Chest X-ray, PA view. Patient: 33 years old, sex F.
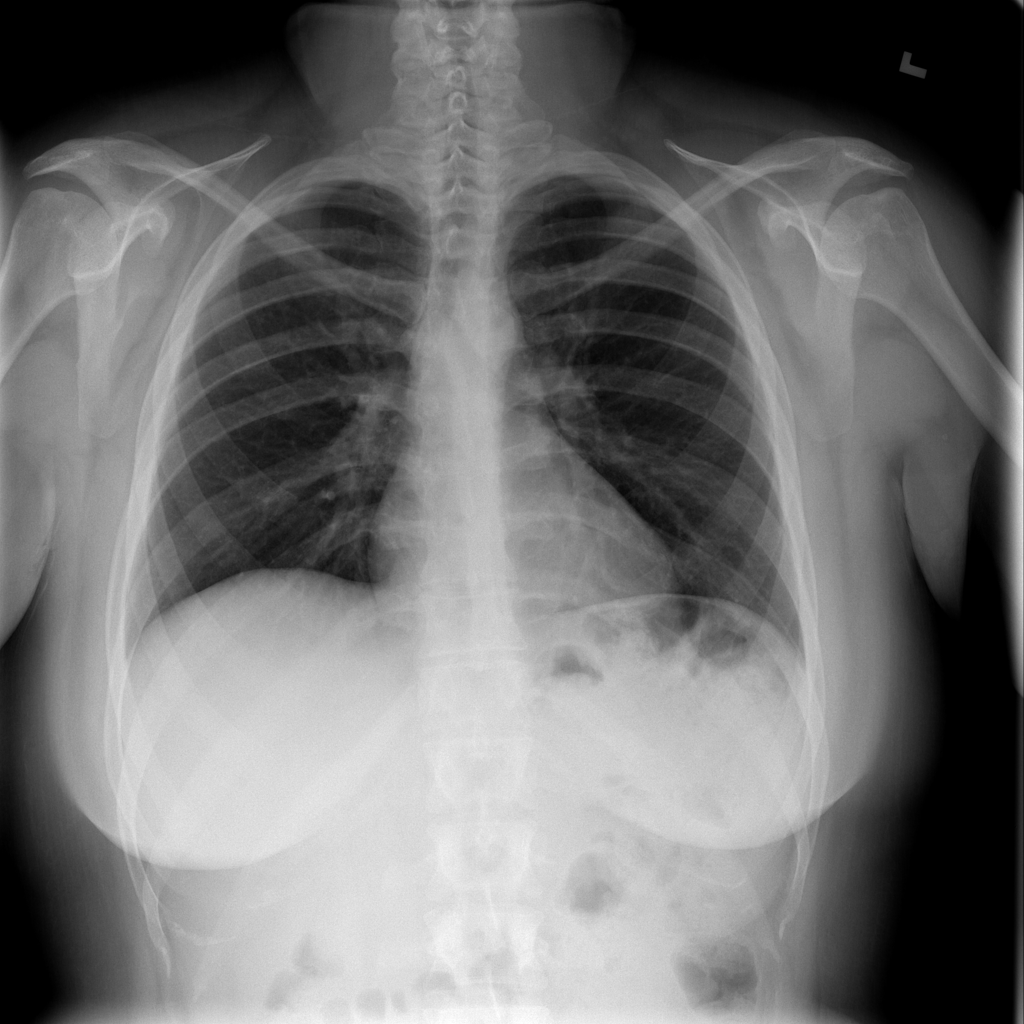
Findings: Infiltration